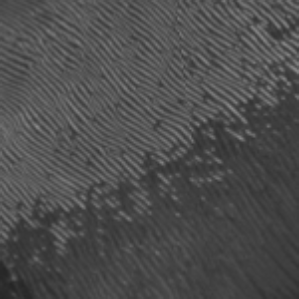
Label: frost